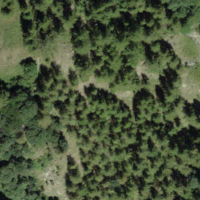
EUNIS habitat code: 44
Species observed at this site:
Ajuga pyramidalis